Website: lowes
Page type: account-selection
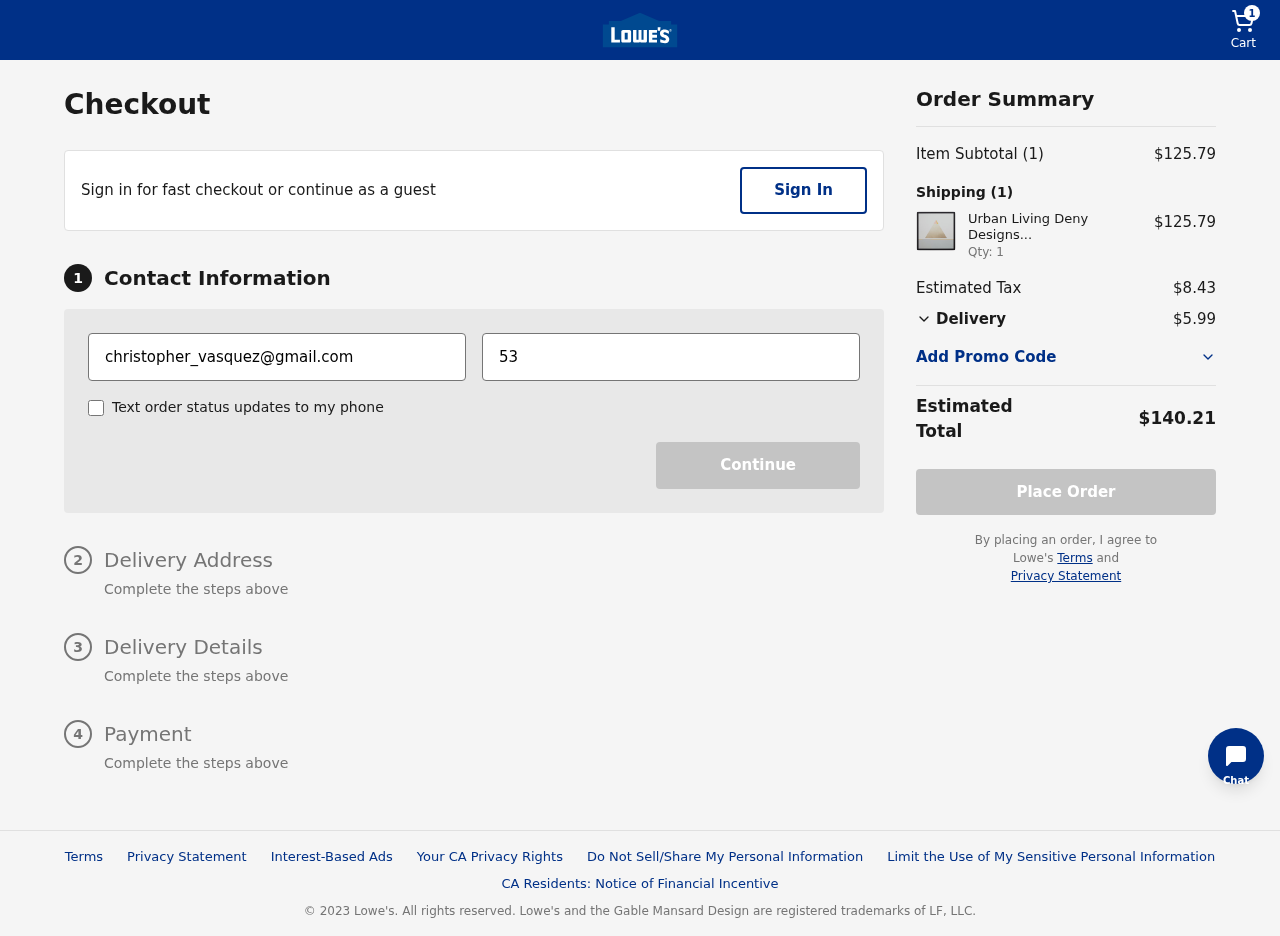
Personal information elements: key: PII_EMAIL
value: christopher_vasquez@gmail.com
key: PII_PHONE
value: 5336773053
Product elements: key: PRODUCT1_NAME
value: Urban Living Deny Designs 61468-frwa11 Wall Art
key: PRODUCT1_PRICE
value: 125.79
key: PRODUCT1_QUANTITY
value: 1
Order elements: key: ORDER_NUM_ITEMS
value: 1
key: ORDER_SUBTOTAL
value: $125.79
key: ORDER_TAX
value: $8.43
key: ORDER_SHIPPING_COST
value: $5.99
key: ORDER_TOTAL
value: $140.21